The image folds the raw vibration samples of a bearing signal into a 2-D grayscale square (signal-to-image encoding). Based on the visible evidence, which condition applies: normal, inner_race, outer_race, ball?
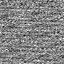
Answer: outer_race